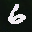
Label: 6